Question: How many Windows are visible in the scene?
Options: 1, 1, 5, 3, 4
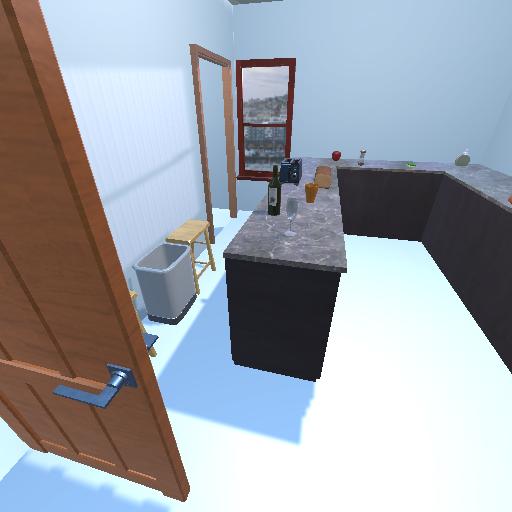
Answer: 1